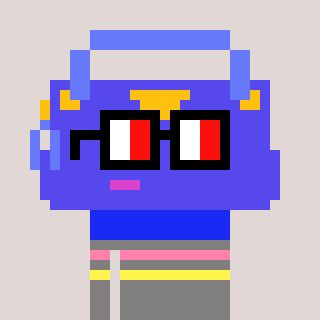
a pixel art character with square glasses with black frames and red eyes, a bag-shaped head and a bluegrey-colored body on a warm background